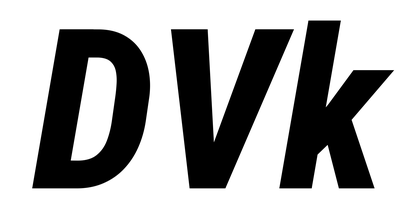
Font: Roboto-Italic_Condensed_ExtraBold_Italic